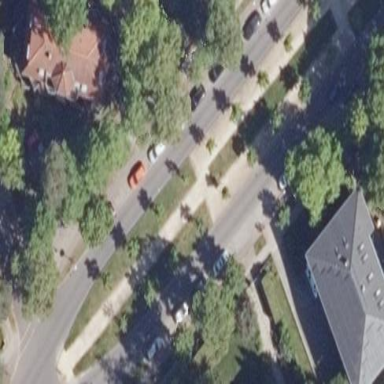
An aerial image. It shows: Street-side parking with parallel orientation on sett surface.